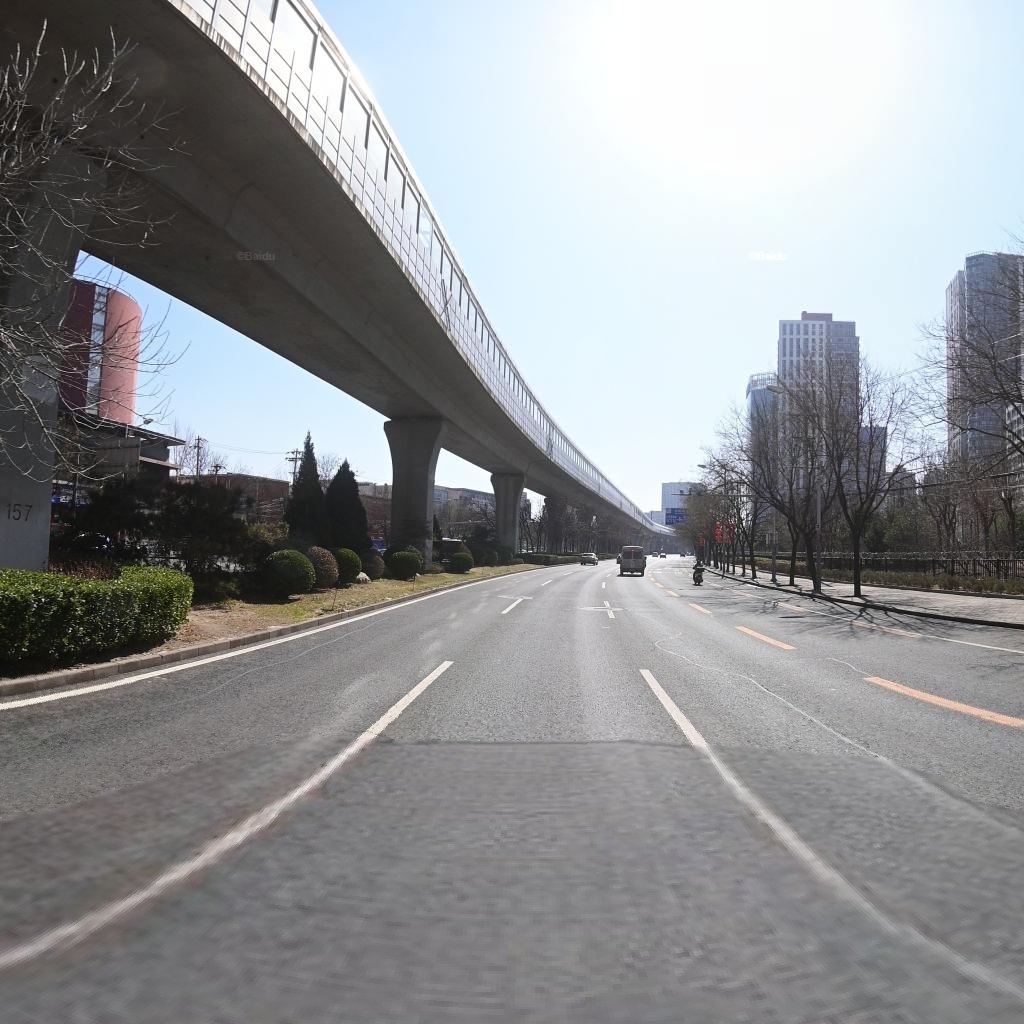
Region: Chaoyang
Road damage annotations: longitudinal patch, longitudinal patch, longitudinal patch